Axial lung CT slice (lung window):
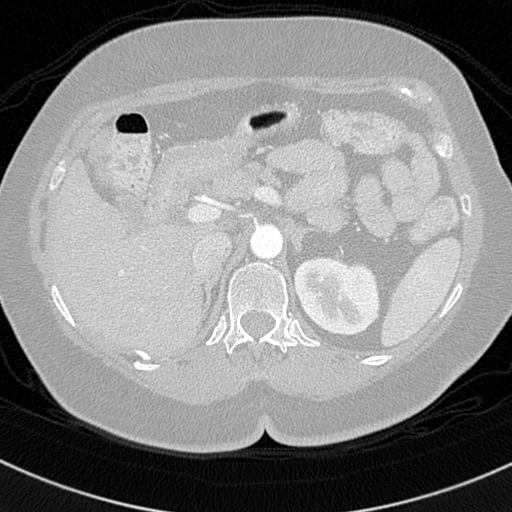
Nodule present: no